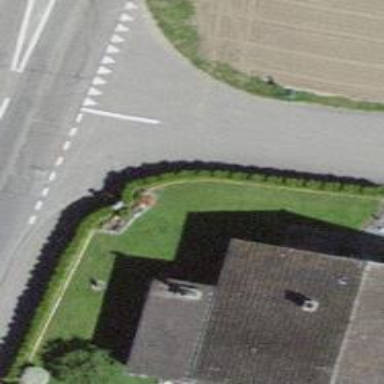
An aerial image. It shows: Hedge acting as barrier.